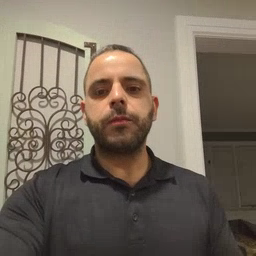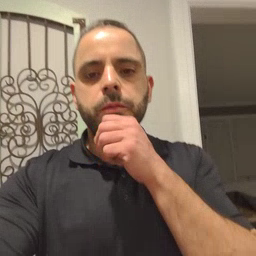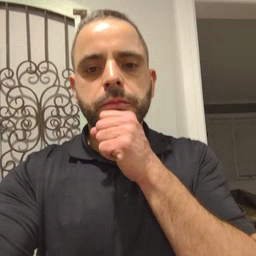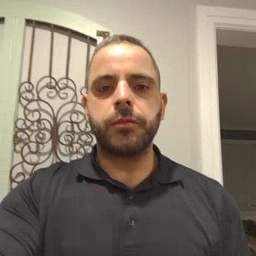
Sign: orange